Field crop: maize
Growth stage: 2
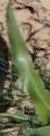
Species: maize